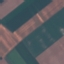
Land use / land cover: AnnualCrop